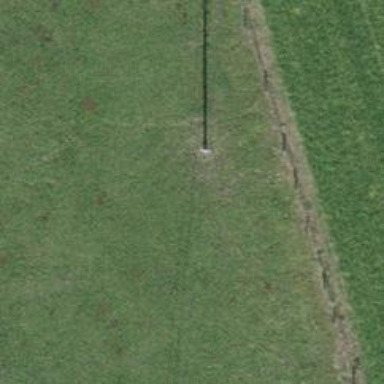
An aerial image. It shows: Minor power line.